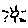
Label: sun